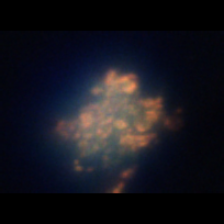
Taxon: Unknown_detritus
Group: Unknown